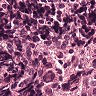
Metastatic tissue present: no